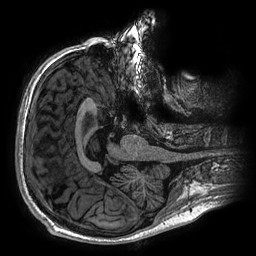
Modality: T1w
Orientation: axial
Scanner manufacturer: ge
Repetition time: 7.6 s
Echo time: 0.003 s